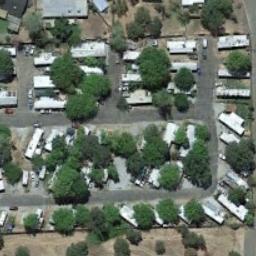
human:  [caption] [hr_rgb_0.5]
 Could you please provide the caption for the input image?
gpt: The mobile home park is next to some trees .

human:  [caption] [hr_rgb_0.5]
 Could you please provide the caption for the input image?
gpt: The mobile home park has some white mobile homes and some trees are among these mobile homes .

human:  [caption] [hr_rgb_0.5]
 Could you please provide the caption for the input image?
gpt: There are four rows of mobile homes and three paths .

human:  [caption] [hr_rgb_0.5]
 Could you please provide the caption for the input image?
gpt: There are many trees in the mobile home park .

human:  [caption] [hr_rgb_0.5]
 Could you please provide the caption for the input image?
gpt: There are some white buildings and green trees in the mobile home park .